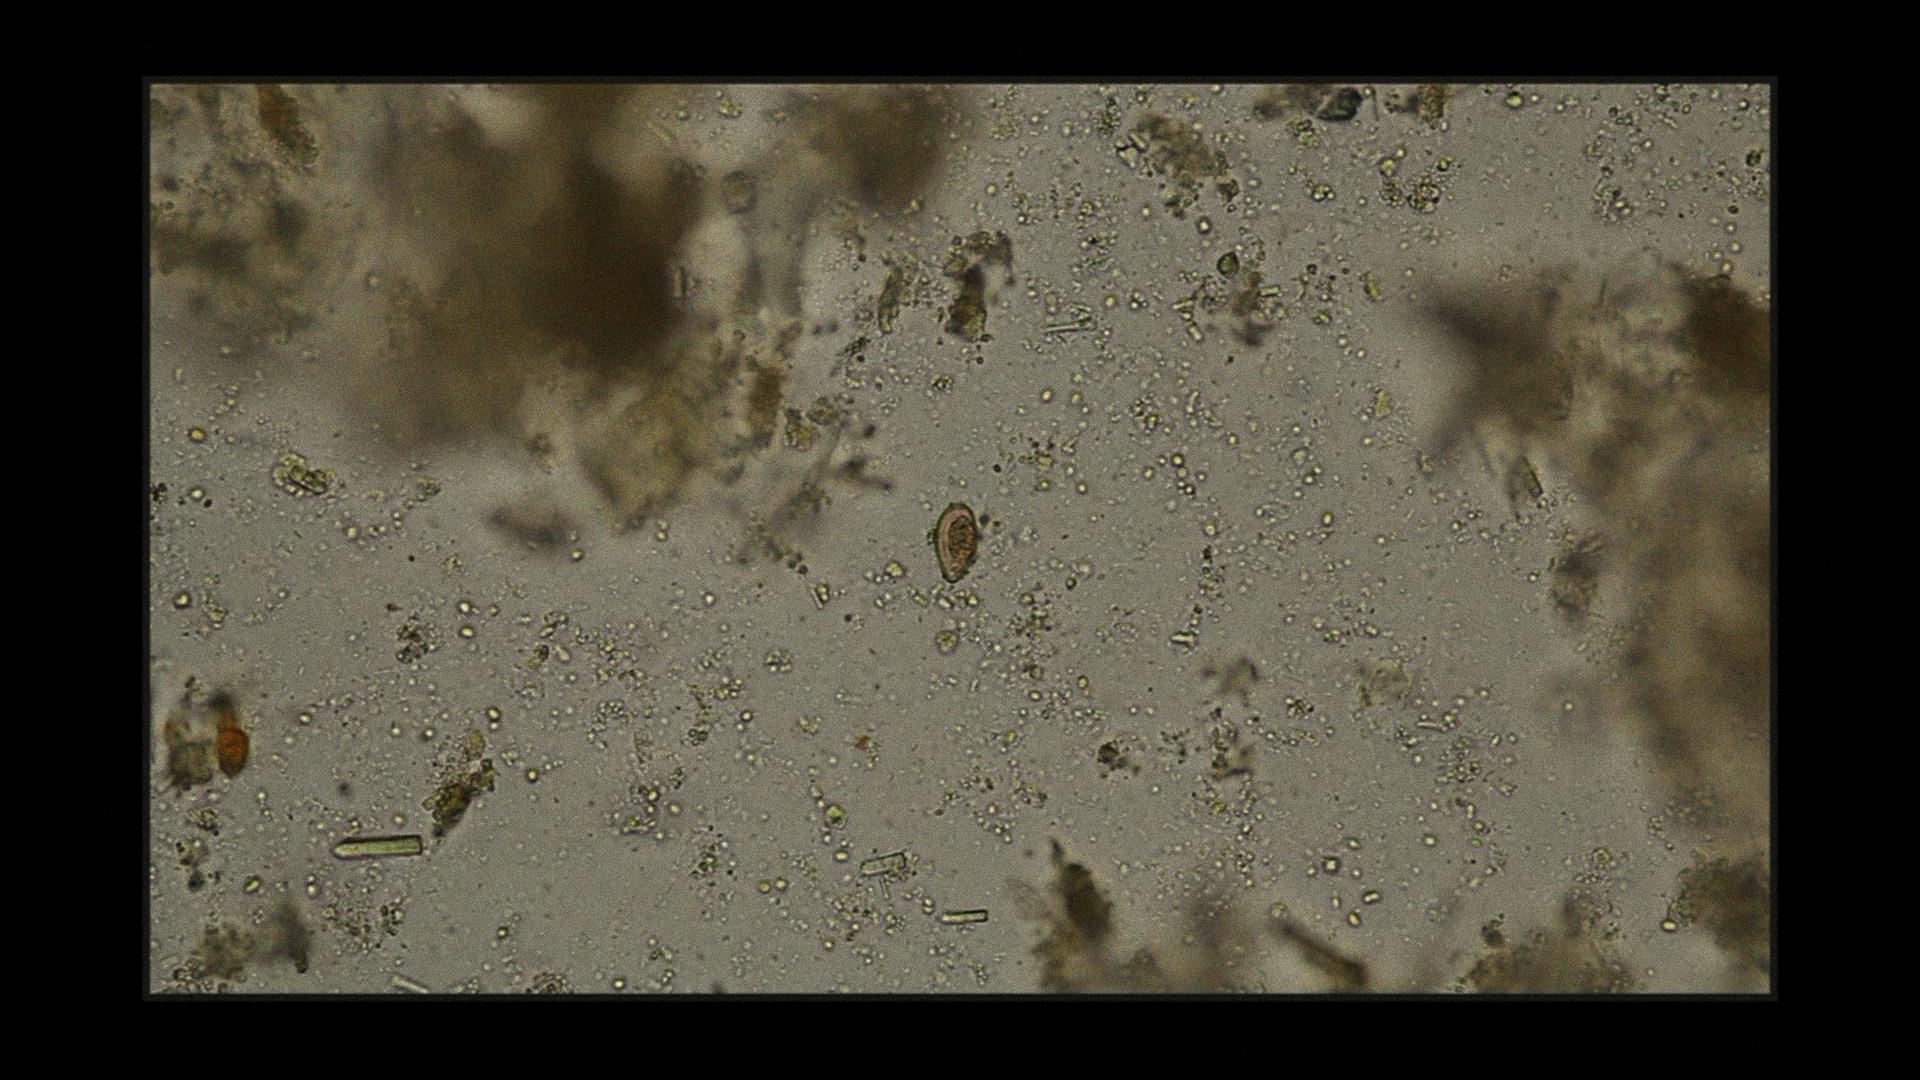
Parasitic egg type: Opisthorchis viverrine